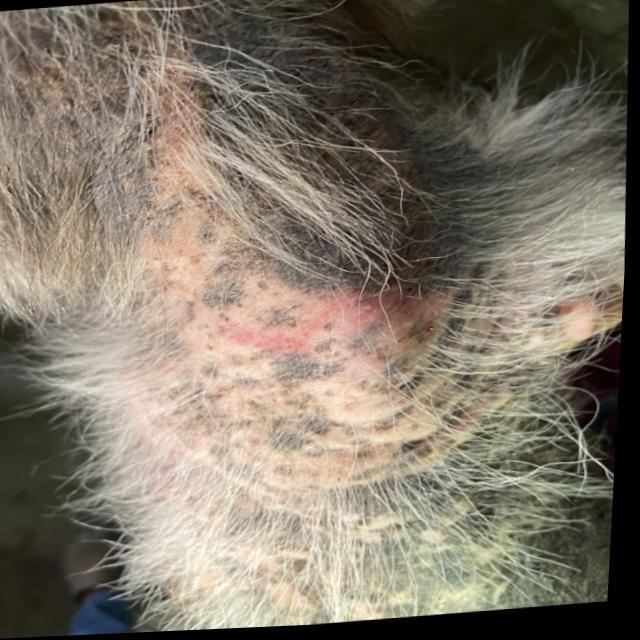
Canine demodicosis (Demodex mange) — caused by Demodex canis mites. Presents with alopecia, follicular papules, pustules, and comedones. Often localized on face and forelimbs.